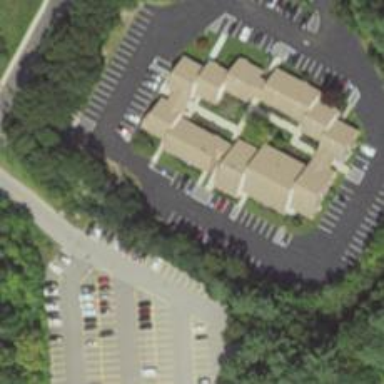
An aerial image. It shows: Parking space is available.